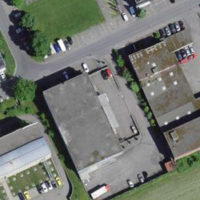
EUNIS habitat code: 56
Species observed at this site:
Hedera helix